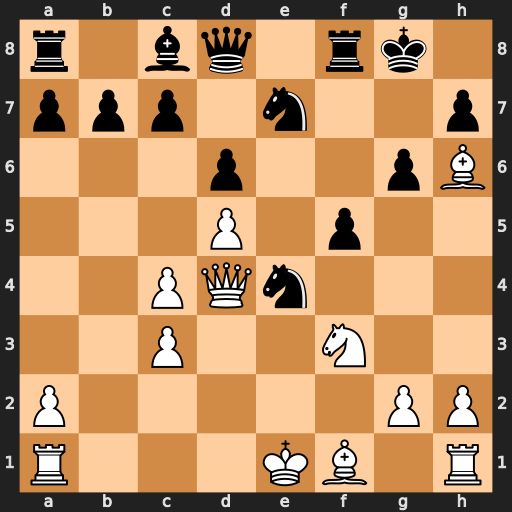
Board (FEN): r1bq1rk1/ppp1n2p/3p2pB/3P1p2/2PQn3/2P2N2/P5PP/R3KB1R
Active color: w
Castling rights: KQ
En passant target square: -
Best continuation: Qg7#